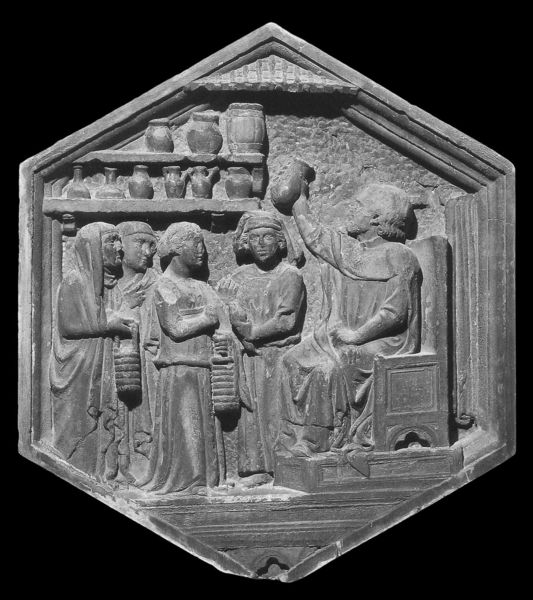
Titel: Reliefs vom Campanile des Domes in Florenz
Künstler: Andrea Pisano
Institution: Florenz, Museo dell’Opera del Duomo
Schlagwörter: mann, umhang, menschen, frau, profil, stuhl, dach, tuch, regal, trinken, kleidung, sockel, stein, en face, krug, relief, körbe, figuren, thron, korb, stufe, fass, fliese, krüge, regale, gefäße, kannen, sechseck, prosten, wabe, sendelbinde